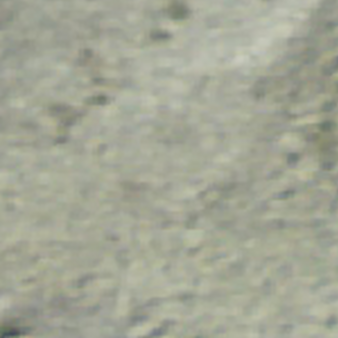
Label: other